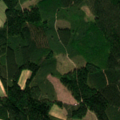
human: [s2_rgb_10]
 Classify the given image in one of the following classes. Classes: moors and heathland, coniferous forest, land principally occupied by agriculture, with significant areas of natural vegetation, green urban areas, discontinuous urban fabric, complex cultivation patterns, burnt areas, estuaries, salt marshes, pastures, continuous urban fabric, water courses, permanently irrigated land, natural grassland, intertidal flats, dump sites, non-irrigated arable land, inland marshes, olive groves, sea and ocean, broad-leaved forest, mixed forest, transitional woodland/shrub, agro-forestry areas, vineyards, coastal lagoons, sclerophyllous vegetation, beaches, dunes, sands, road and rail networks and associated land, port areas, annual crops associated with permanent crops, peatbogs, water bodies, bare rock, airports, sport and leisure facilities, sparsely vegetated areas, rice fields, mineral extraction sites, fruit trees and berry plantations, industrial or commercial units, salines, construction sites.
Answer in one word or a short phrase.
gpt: coniferous forest, mixed forest